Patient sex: M
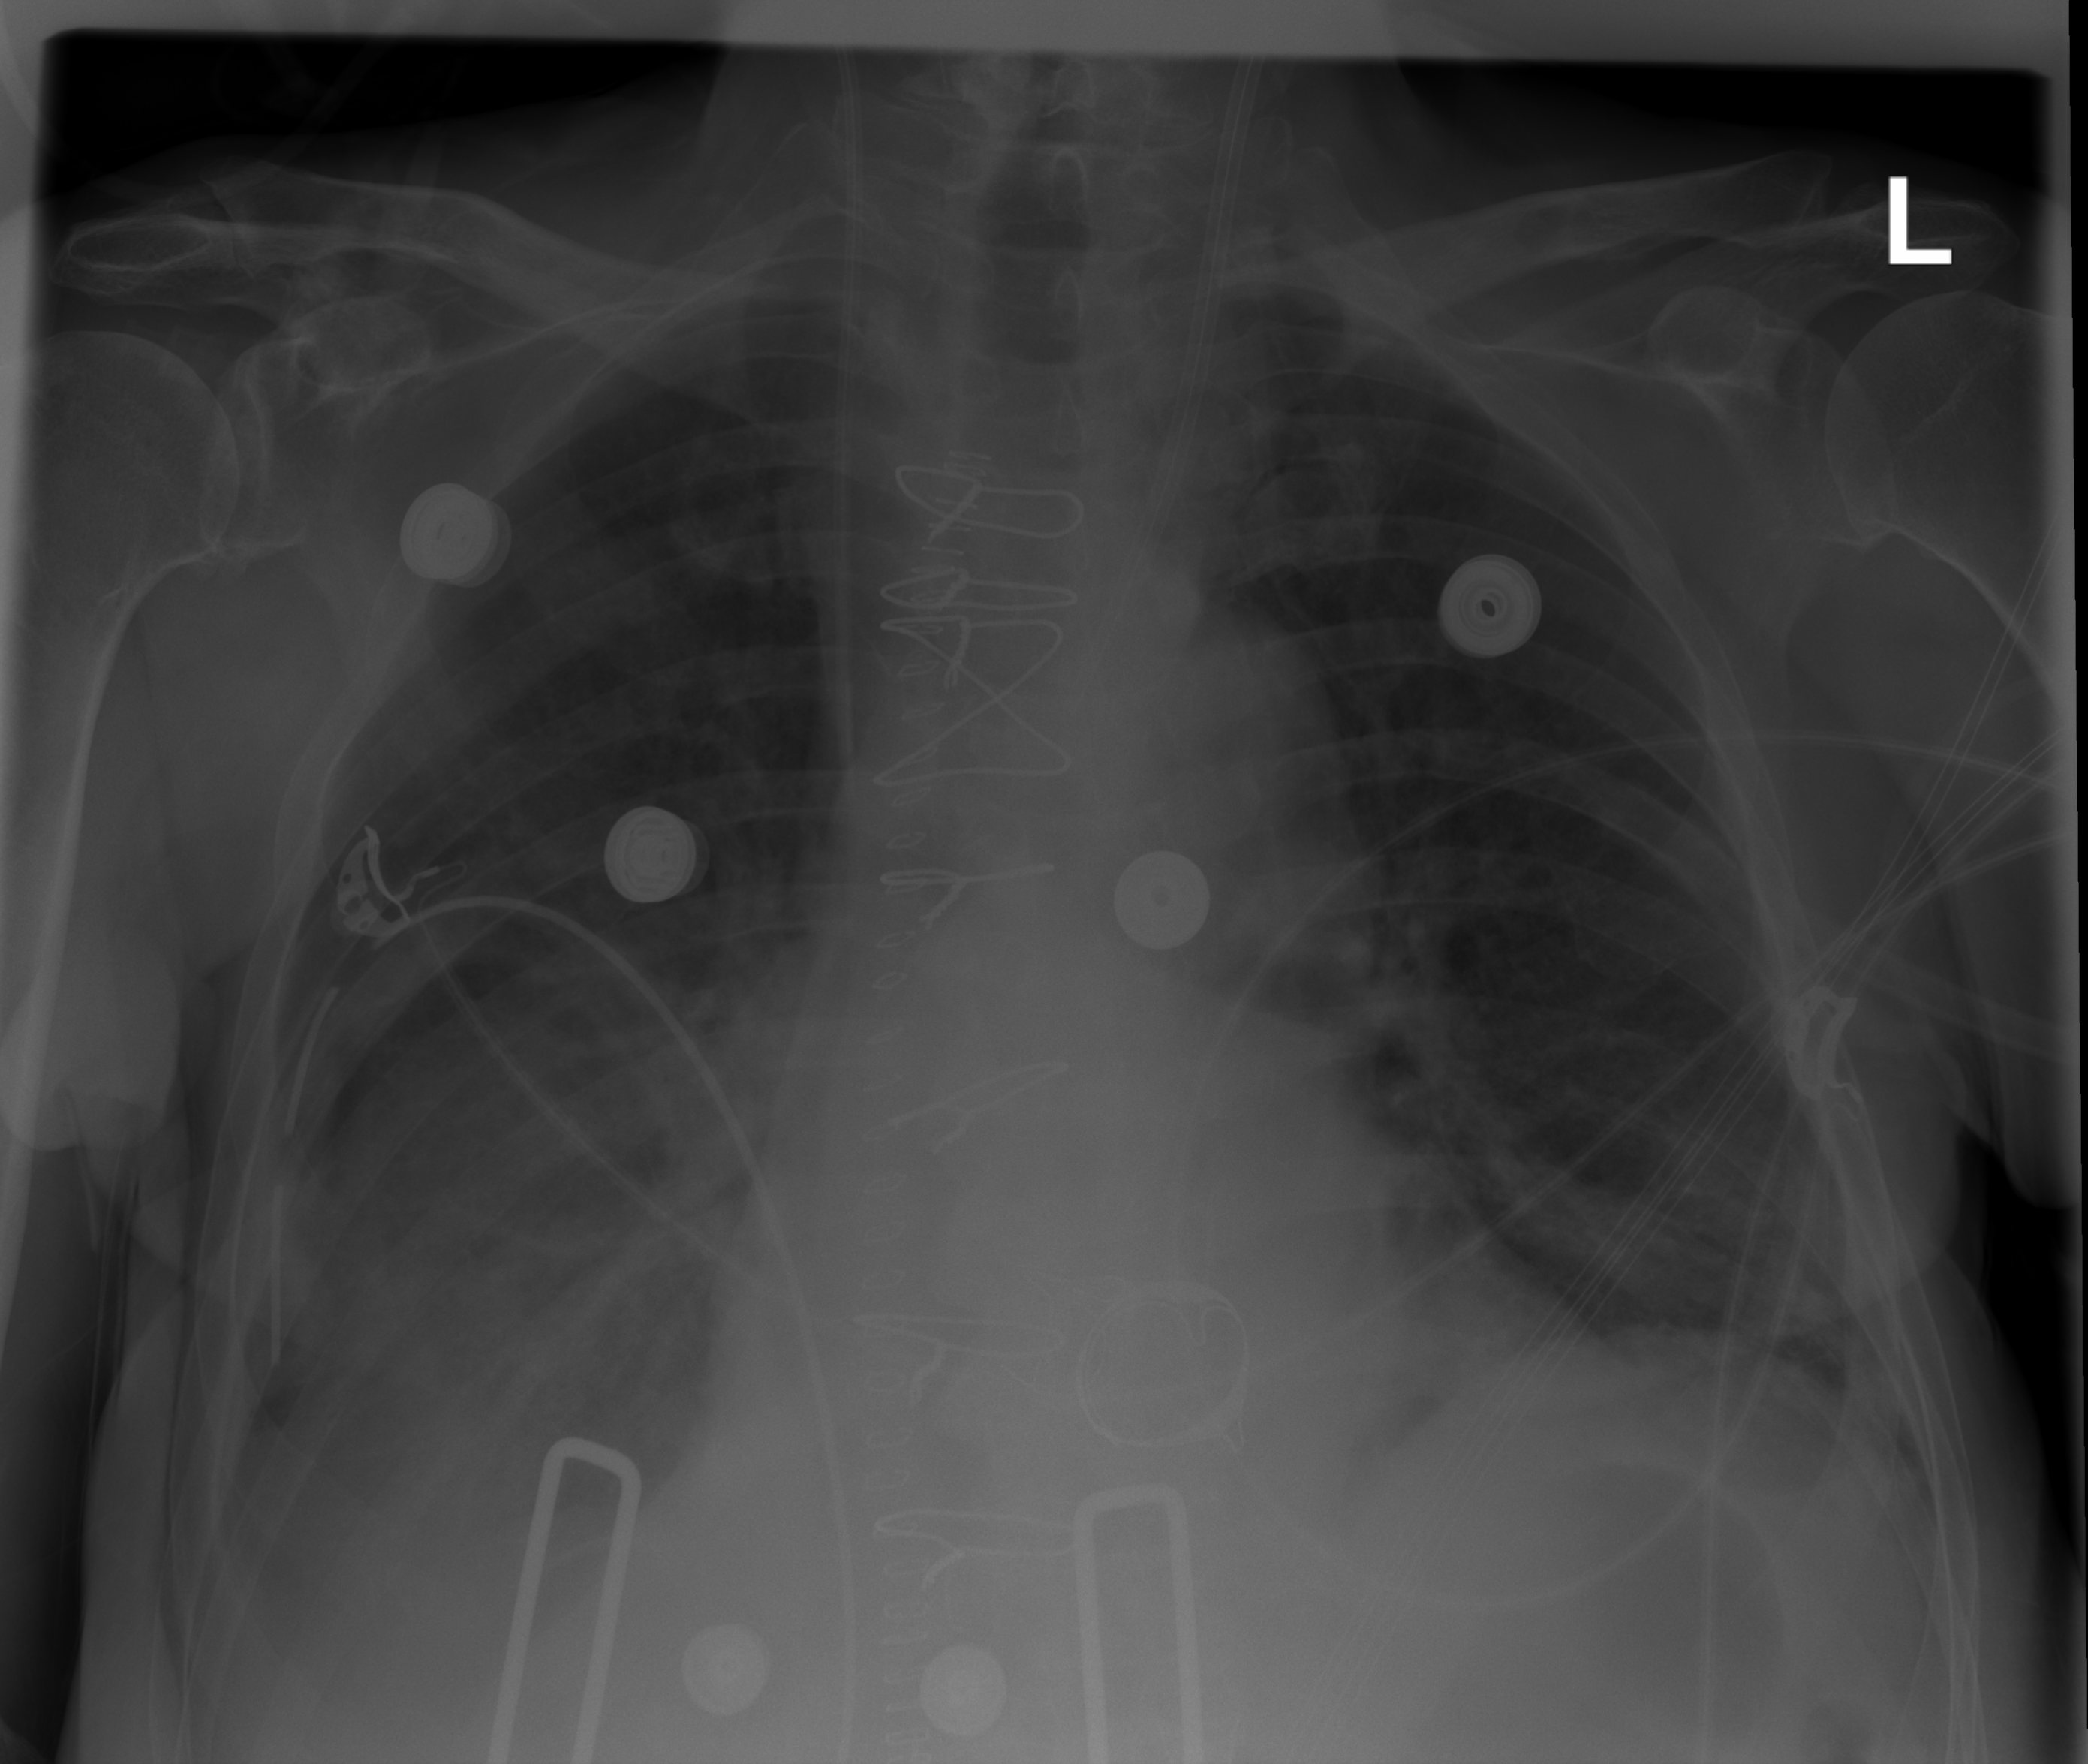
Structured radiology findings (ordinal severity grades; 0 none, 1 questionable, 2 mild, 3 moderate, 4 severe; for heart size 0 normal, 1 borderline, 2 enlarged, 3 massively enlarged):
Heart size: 2
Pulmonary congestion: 0
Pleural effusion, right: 2
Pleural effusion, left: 0
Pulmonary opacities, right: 0
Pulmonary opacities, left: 0
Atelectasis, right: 2
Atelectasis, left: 0